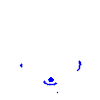
Particle: electron